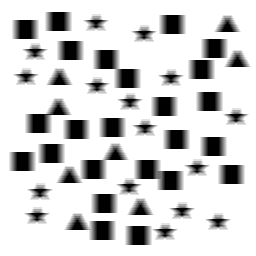
Squares: 24
Triangles: 8
Stars: 16
Total shapes: 48